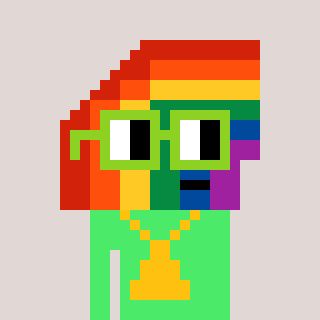
a pixel art character with square light green glasses, a rainbow-shaped head and a teal-colored body on a warm background